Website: bh-photo
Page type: review-order
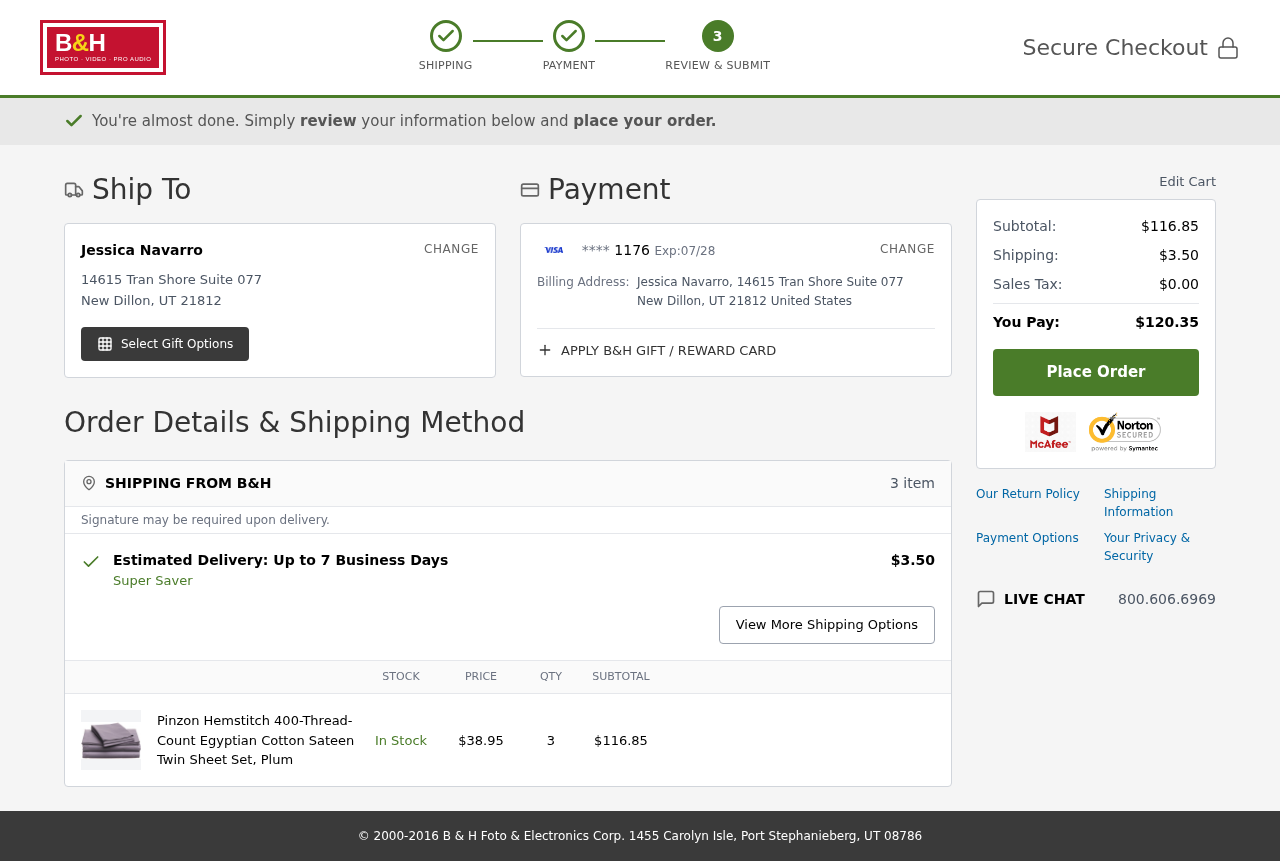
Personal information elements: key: PII_CARD_EXPIRY
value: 07/28
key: PII_CARD_LAST4
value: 1176
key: PII_CITY
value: New Dillon
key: PII_COUNTRY
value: United States
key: PII_FULLNAME
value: Jessica Navarro
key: PII_POSTCODE
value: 21812
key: PII_STATE_ABBR
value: UT
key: PII_STREET
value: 14615 Tran Shore Suite 077
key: PII_FULLNAME2
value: Jessica Navarro
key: PII_CITY2
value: New Dillon
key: PII_STATE_ABBR2
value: UT
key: PII_POSTCODE_FULL
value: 21812
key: PII_POSTCODE_NUMERIC
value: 21812
Product elements: key: PRODUCT1_NAME
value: Pinzon Hemstitch 400-Thread-Count Egyptian Cotton Sateen Twin Sheet Set, Plum
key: PRODUCT1_PRICE
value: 38.95
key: PRODUCT1_QUANTITY
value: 3
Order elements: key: ORDER_NUM_ITEMS
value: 3 item
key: ORDER_SHIPPING_COST
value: $3.50
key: ORDER_SUBTOTAL
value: $116.85
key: ORDER_SUBTOTAL2
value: $116.85
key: ORDER_SHIPPING_COST2
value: $3.50
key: ORDER_TAX
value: $0.00
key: ORDER_TOTAL
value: $120.35